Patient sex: M
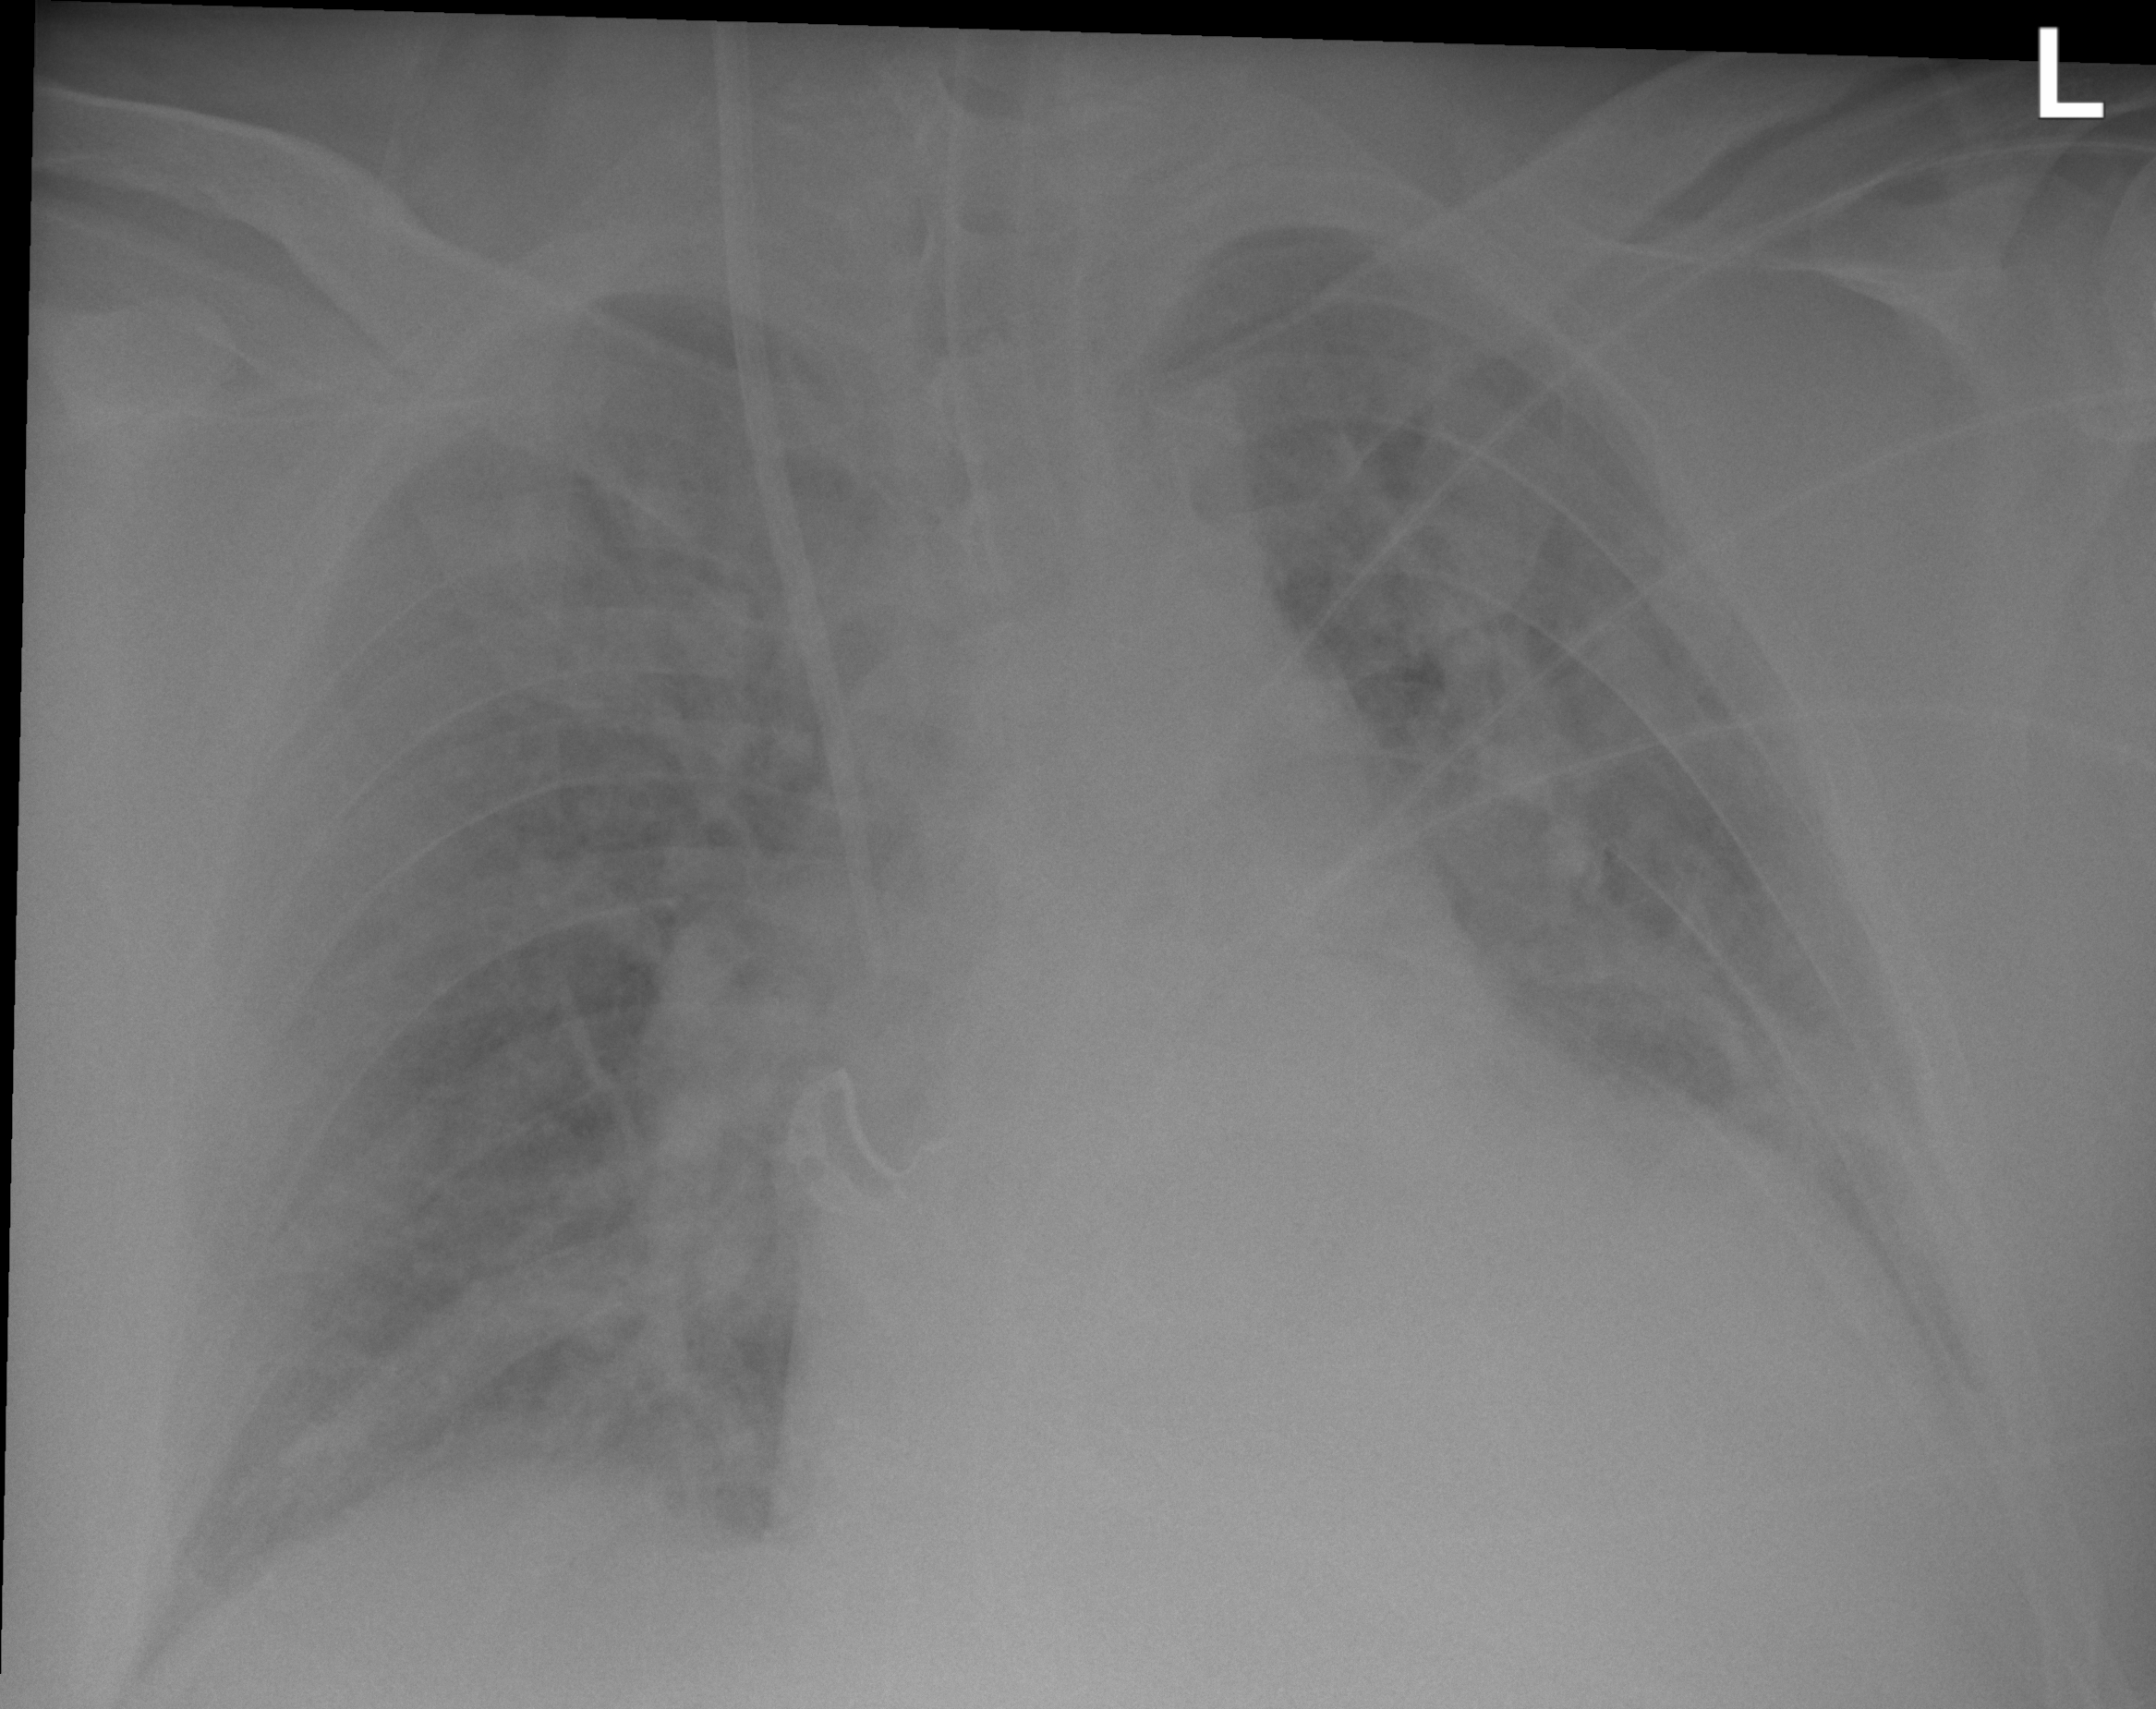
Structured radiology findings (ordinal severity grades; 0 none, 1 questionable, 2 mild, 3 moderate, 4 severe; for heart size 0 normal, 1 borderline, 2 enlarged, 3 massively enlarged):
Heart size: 2
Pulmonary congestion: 2
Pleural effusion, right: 2
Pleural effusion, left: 3
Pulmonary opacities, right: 1
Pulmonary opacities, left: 1
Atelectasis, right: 2
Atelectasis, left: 3